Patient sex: M
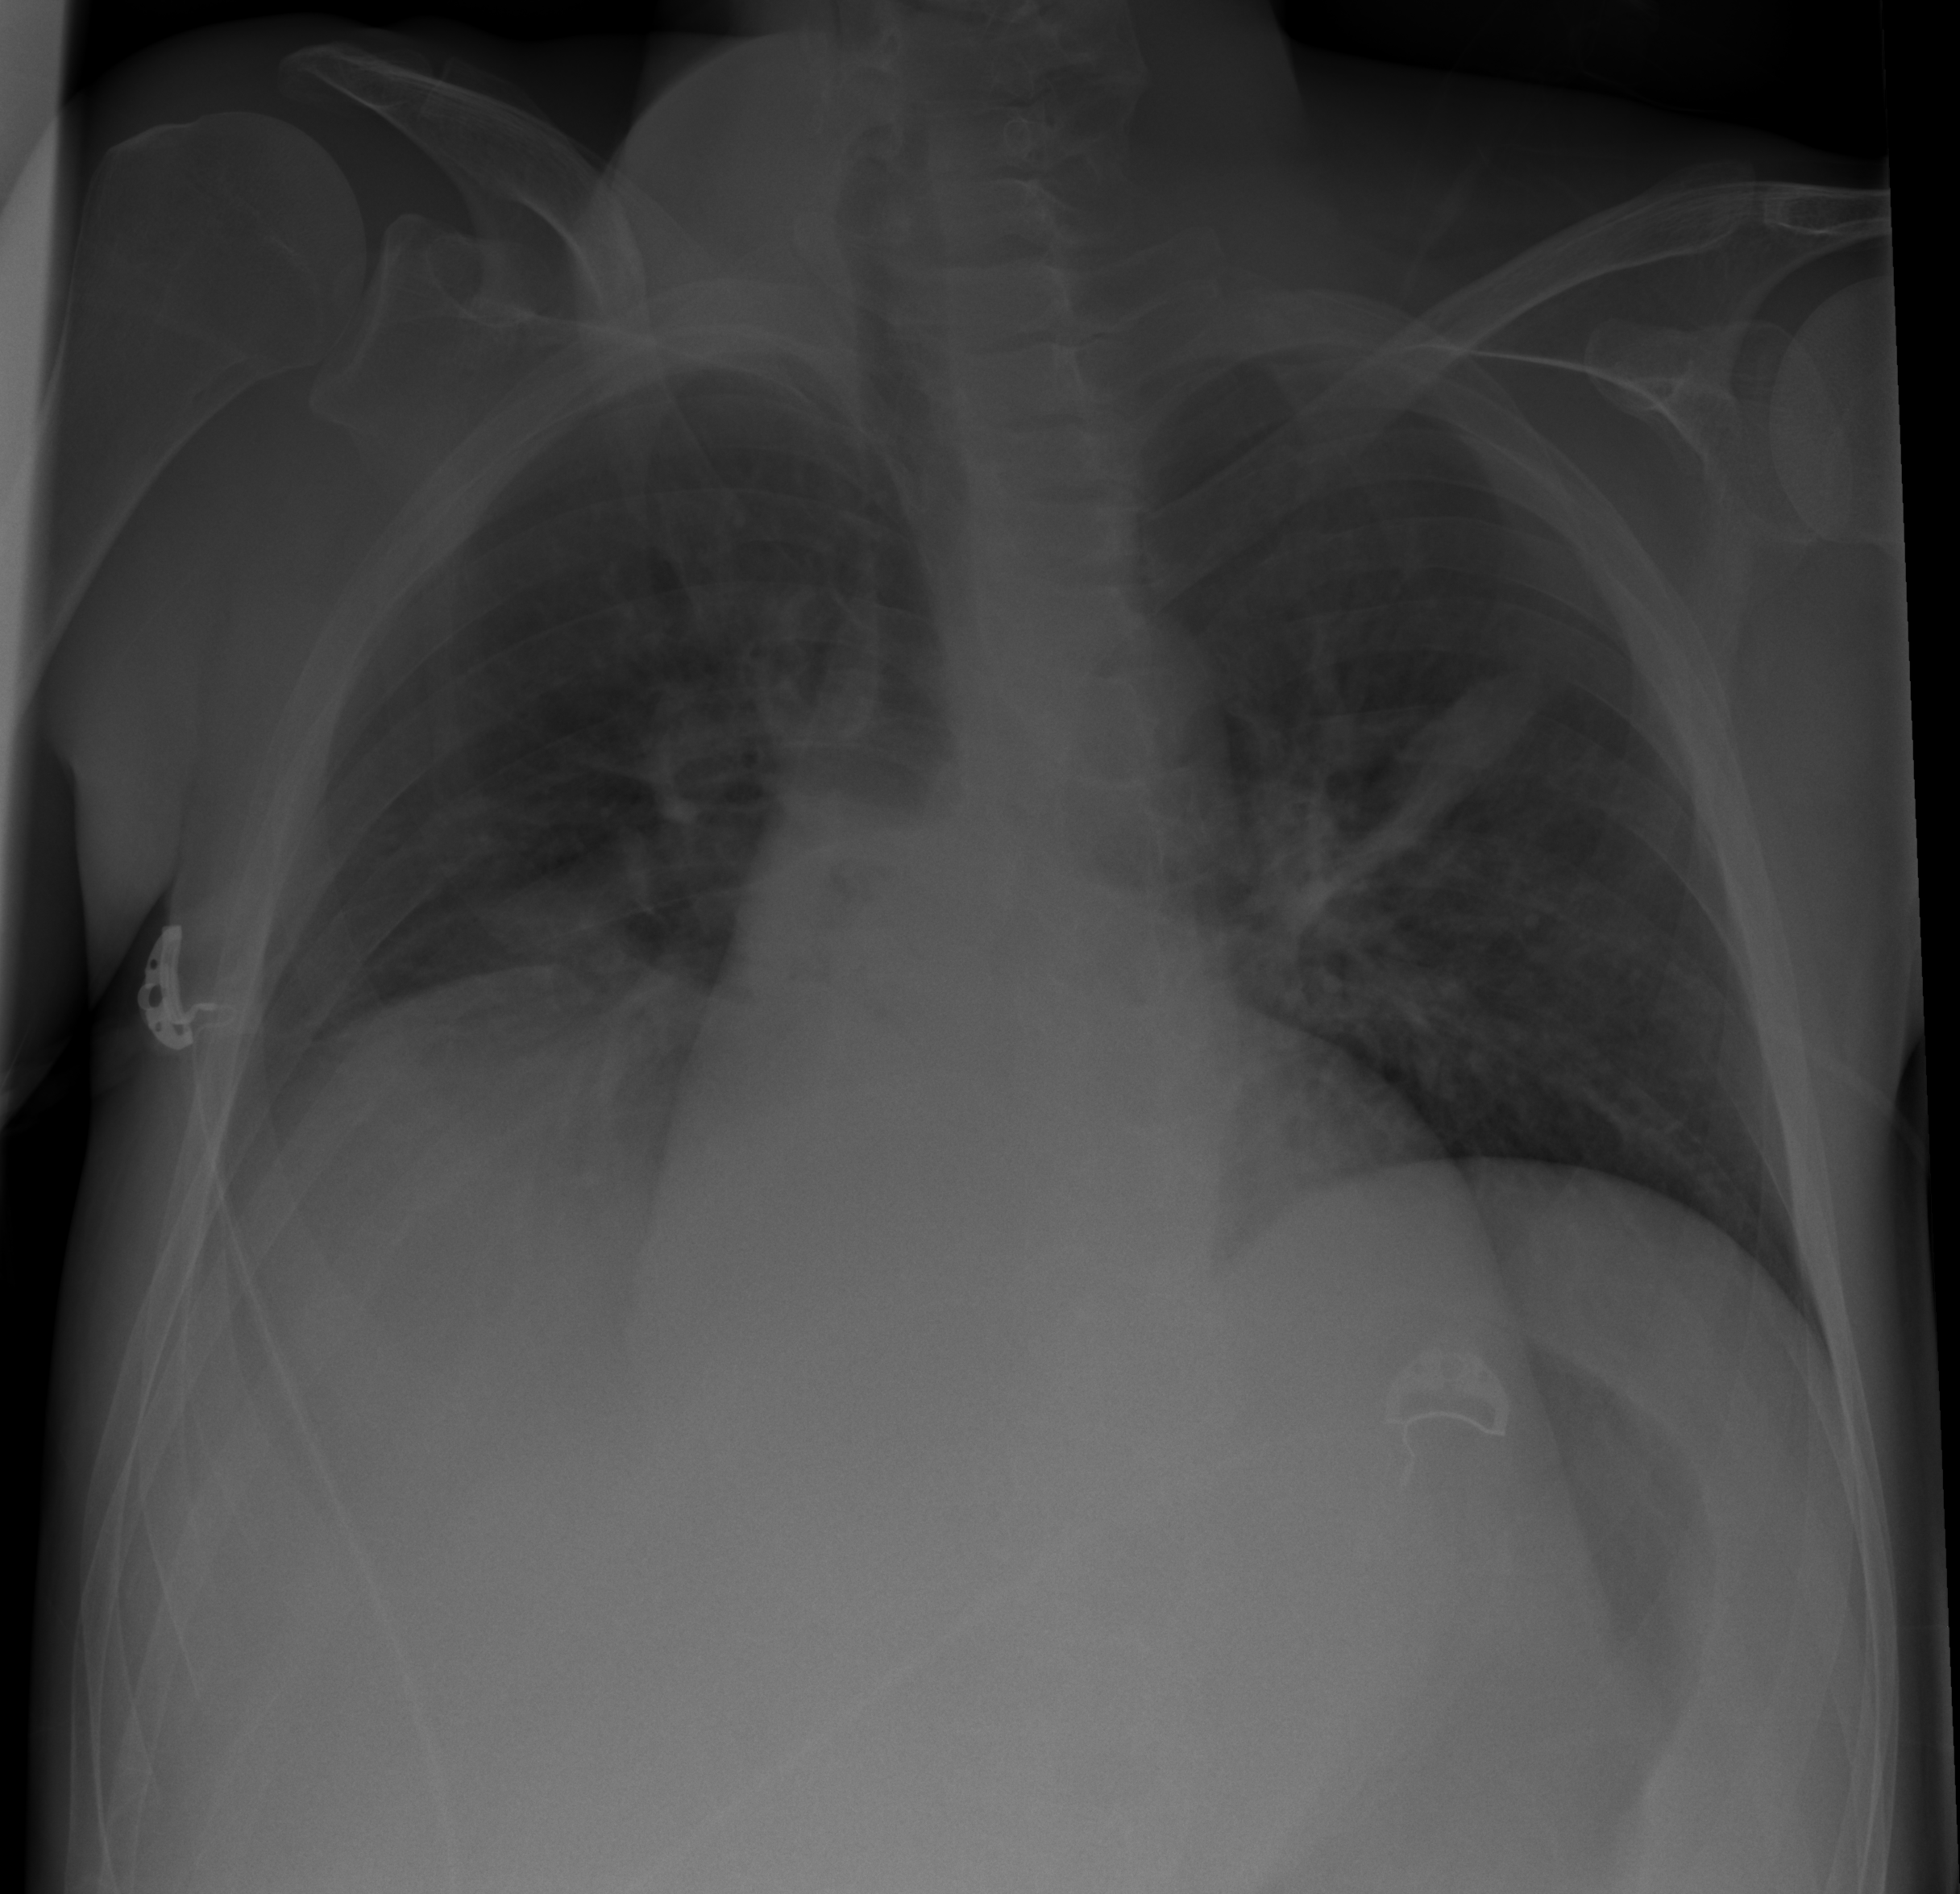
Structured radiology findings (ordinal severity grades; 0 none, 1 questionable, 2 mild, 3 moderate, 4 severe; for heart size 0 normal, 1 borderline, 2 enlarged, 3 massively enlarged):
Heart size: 2
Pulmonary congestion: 4
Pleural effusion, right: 2
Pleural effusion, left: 0
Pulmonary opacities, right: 2
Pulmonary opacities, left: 2
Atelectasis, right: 2
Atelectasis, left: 2